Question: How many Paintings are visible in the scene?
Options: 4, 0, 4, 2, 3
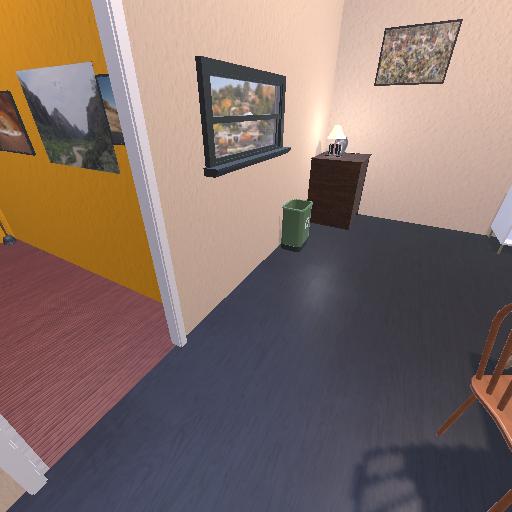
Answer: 4